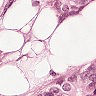
Metastatic tissue present: yes